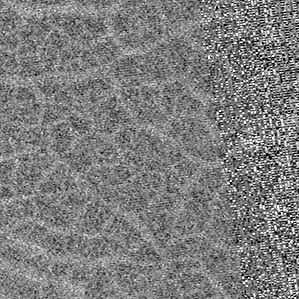
Label: frost